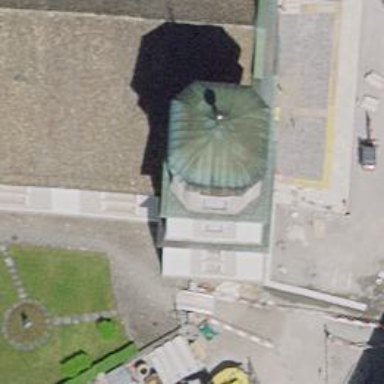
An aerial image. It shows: Bell tower with onion-shaped roof.